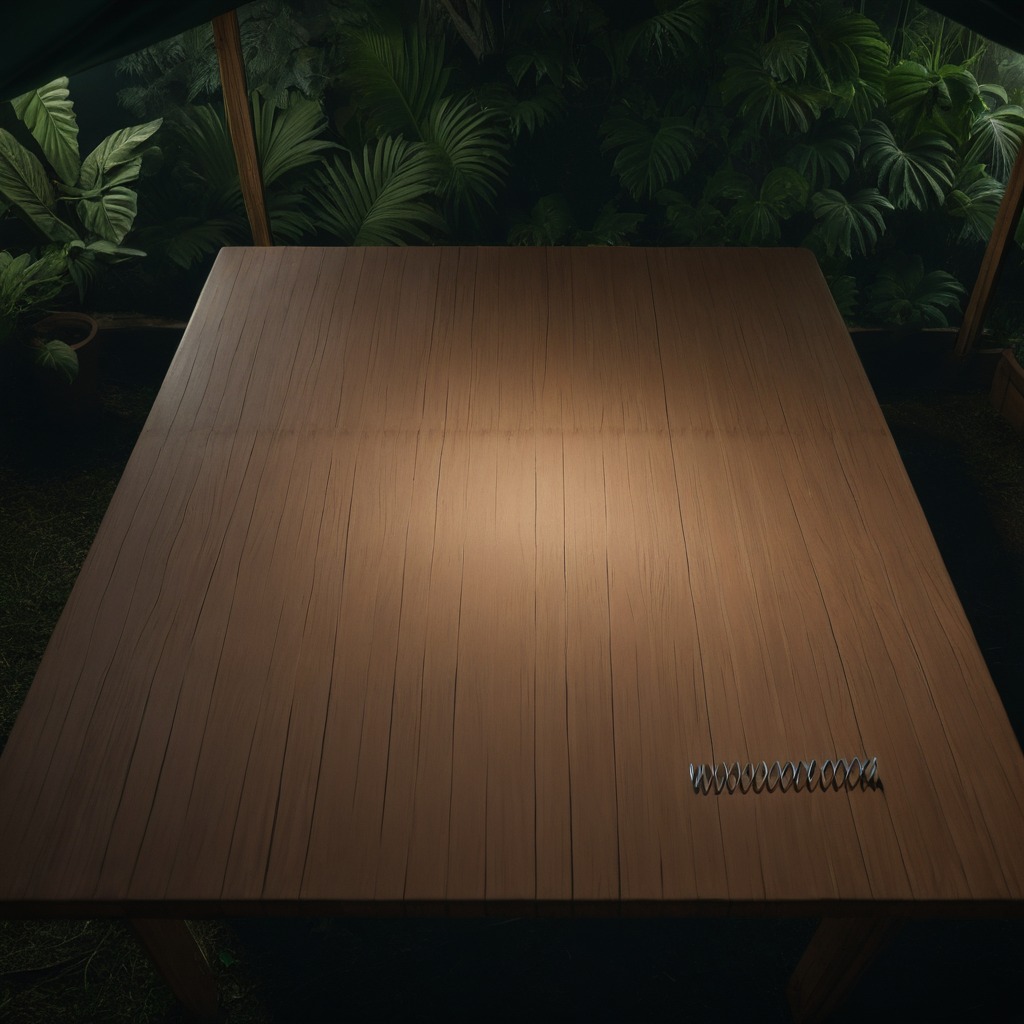
A coiled metal spring is lying on the wooden table.